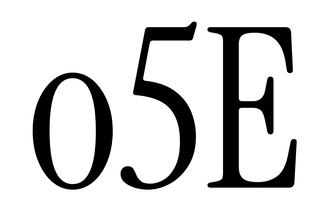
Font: InstrumentSerif-Regular